Field crop: tomato
Growth stage: 1
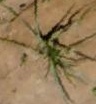
Species: cyperus